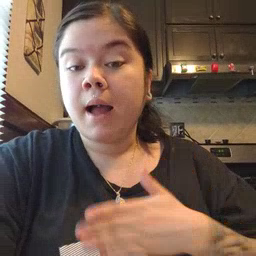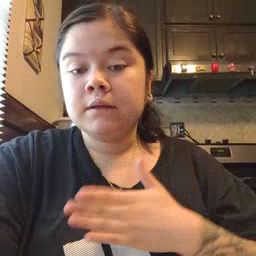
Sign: happy